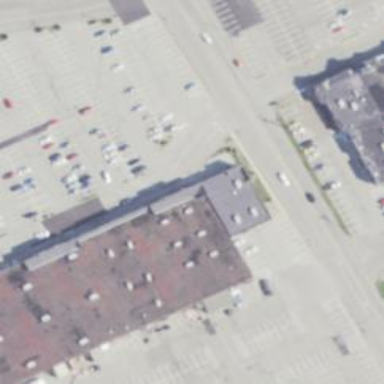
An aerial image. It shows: Supermarket.